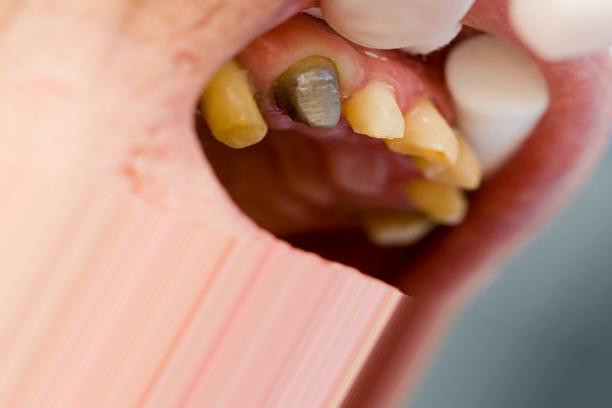
Condition: Tooth Discoloration